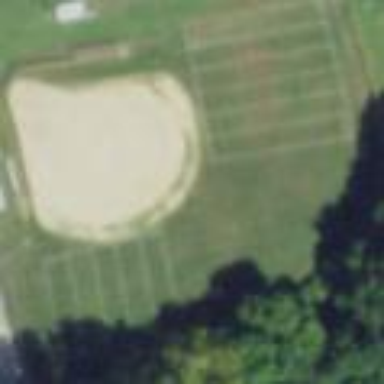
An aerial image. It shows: Baseball pitch for leisure land activities.